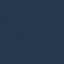
Land use / land cover: SeaLake